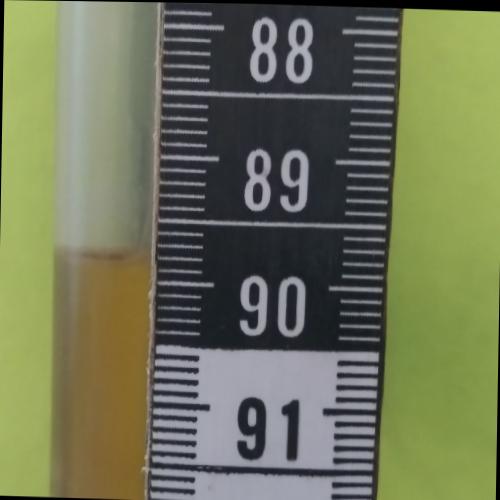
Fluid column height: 89.8 cm